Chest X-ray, PA view. Patient: 65 years old, sex F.
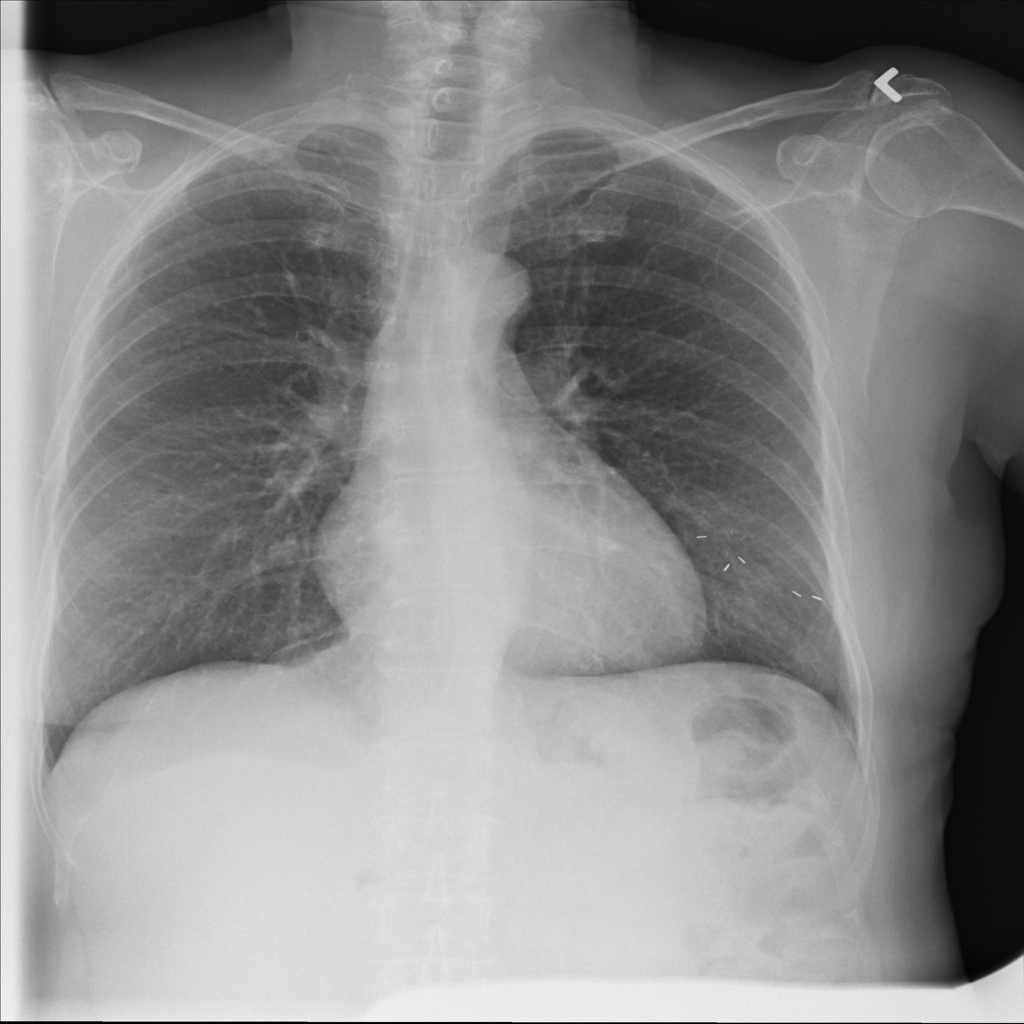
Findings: No Finding